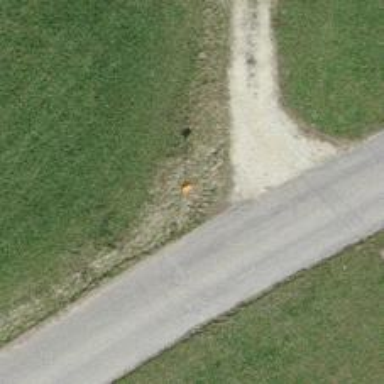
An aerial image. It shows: Aerial marker.